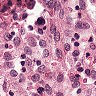
Metastatic tissue present: no